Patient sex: M
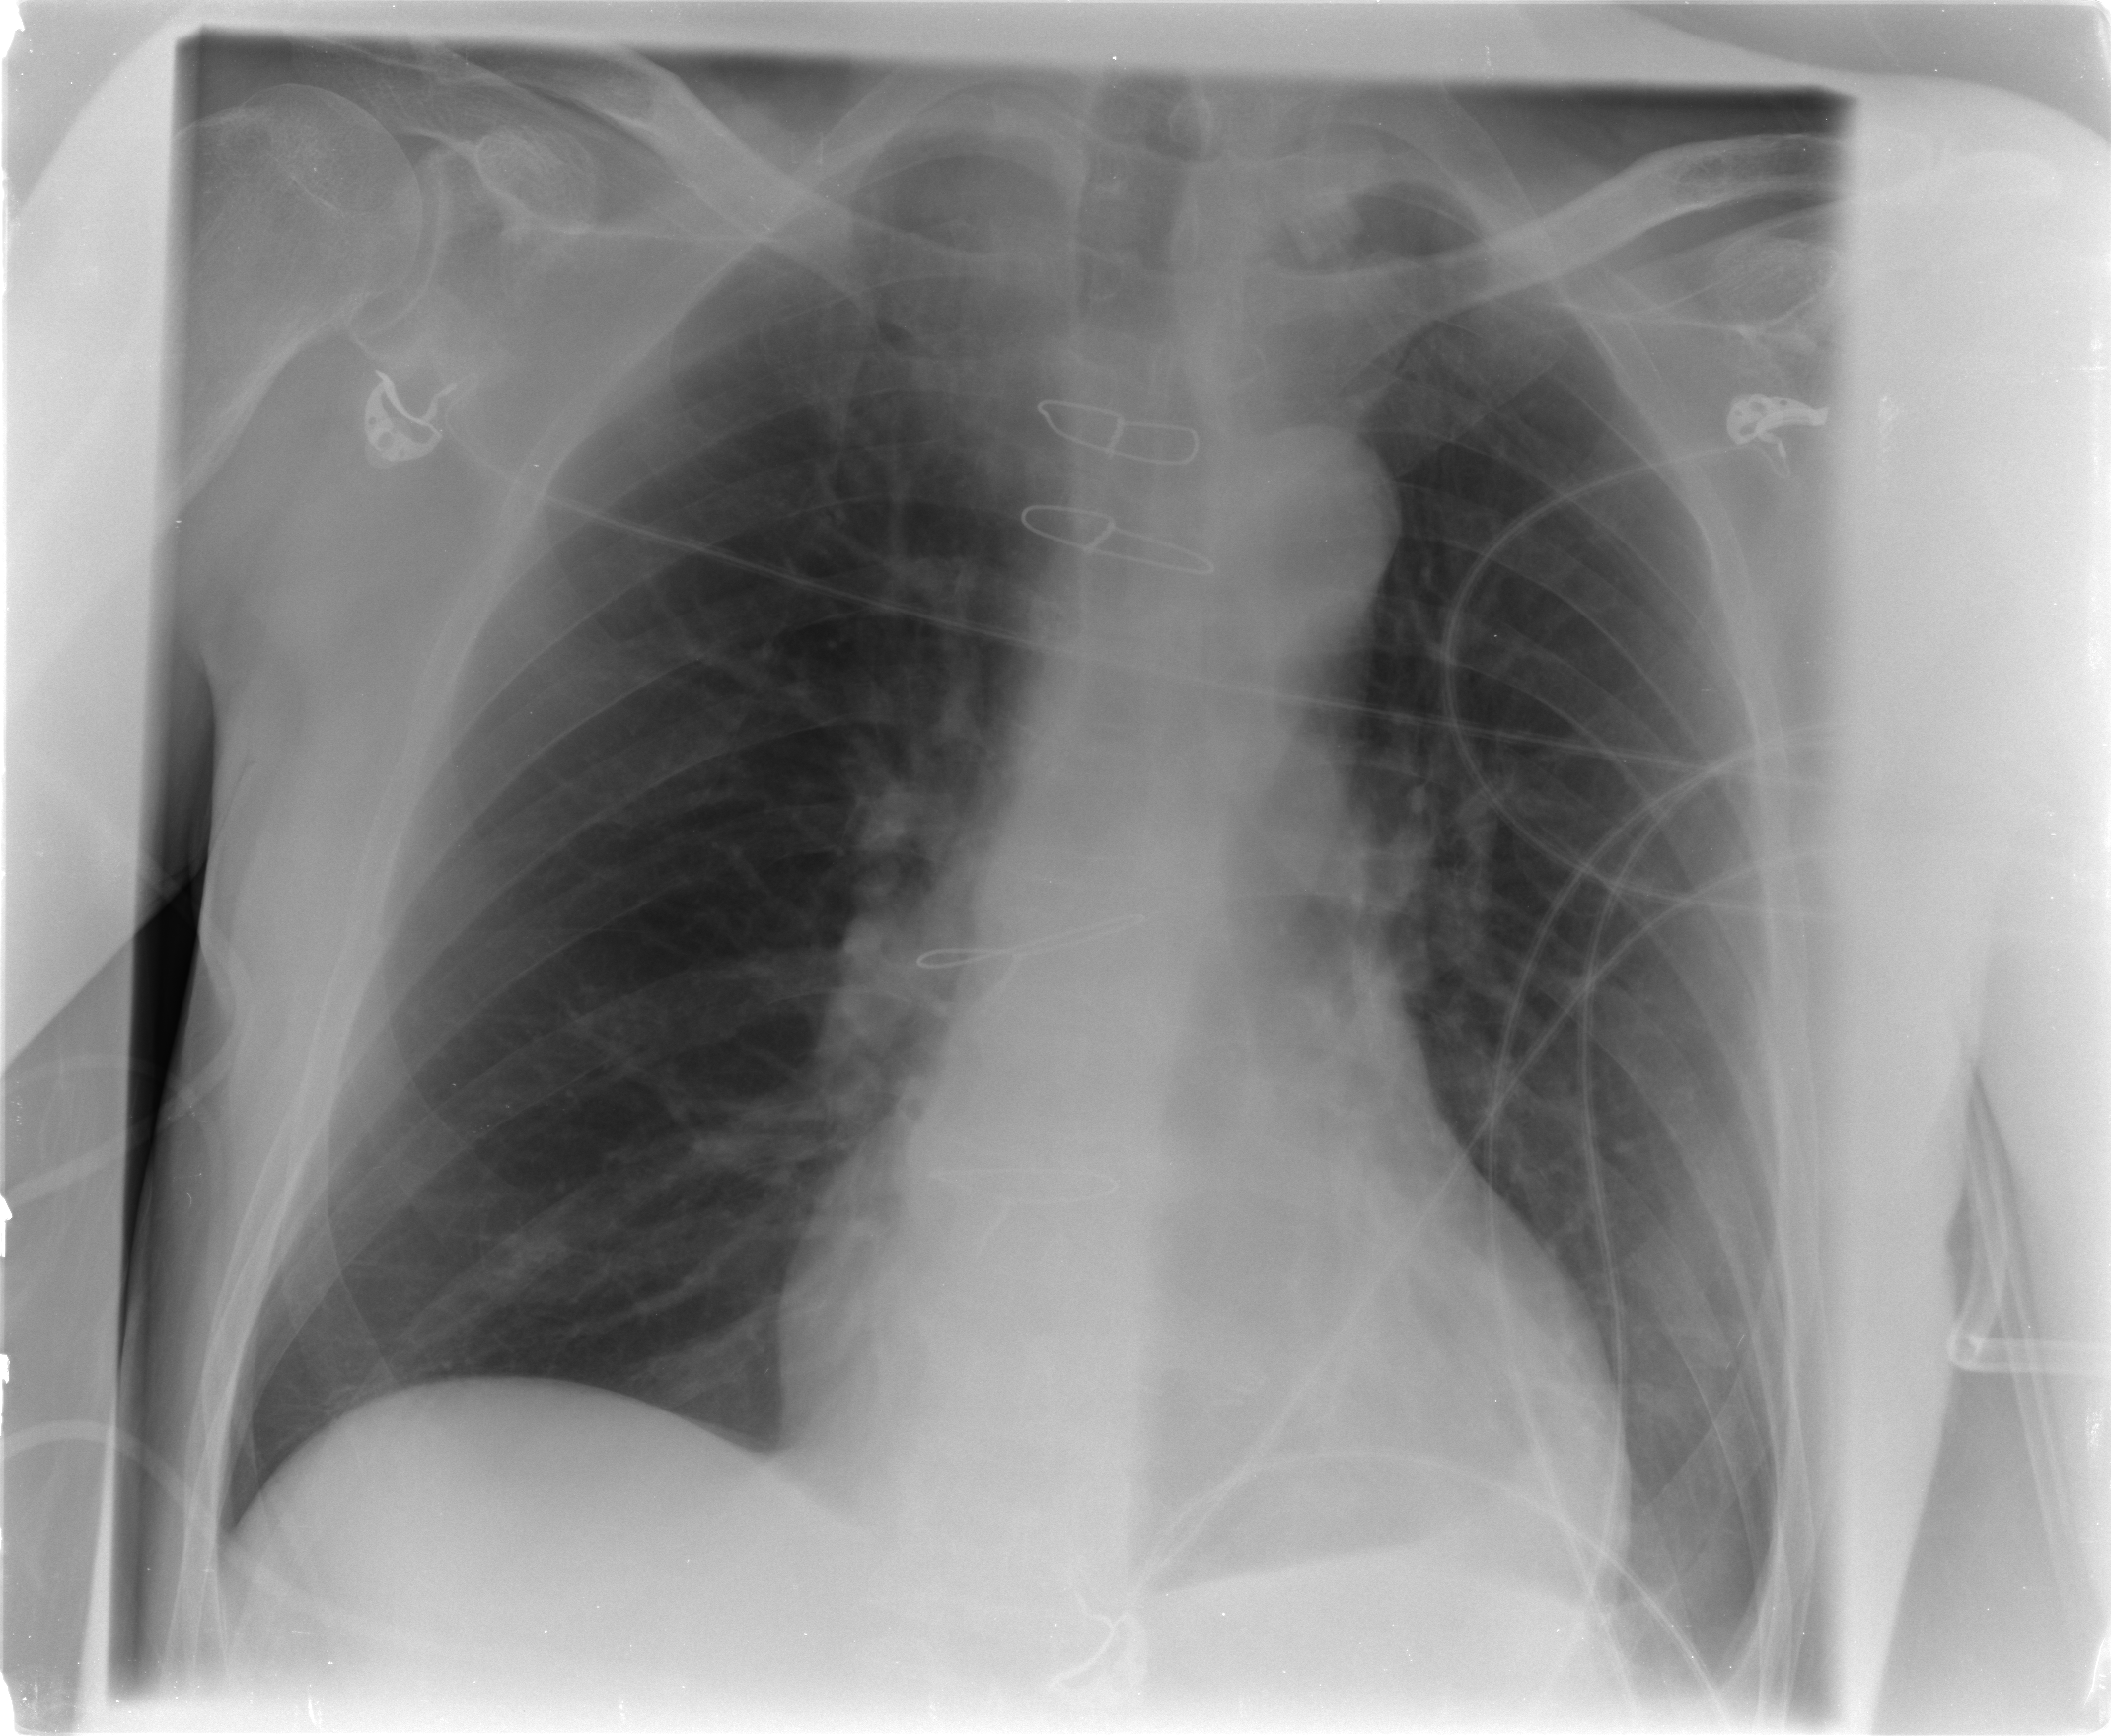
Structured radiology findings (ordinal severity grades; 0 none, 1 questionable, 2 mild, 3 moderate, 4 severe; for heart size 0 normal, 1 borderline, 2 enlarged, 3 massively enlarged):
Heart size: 0
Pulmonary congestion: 0
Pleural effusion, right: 0
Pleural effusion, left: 0
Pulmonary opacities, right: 0
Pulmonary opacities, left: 0
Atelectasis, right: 0
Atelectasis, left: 2